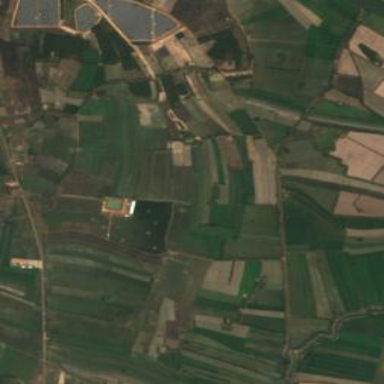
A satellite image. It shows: View of farmland.